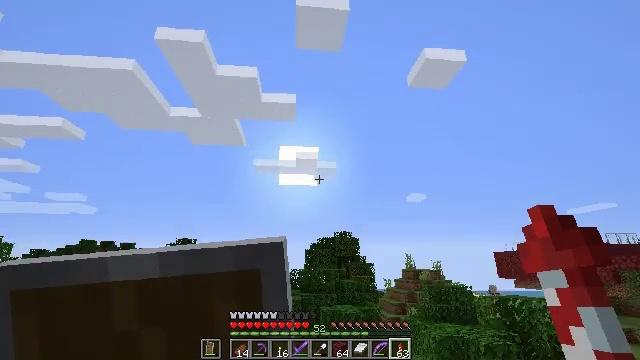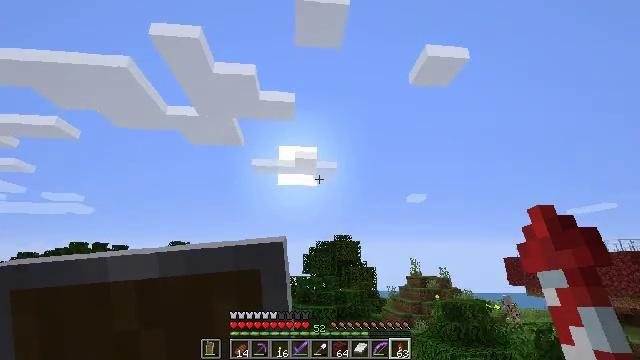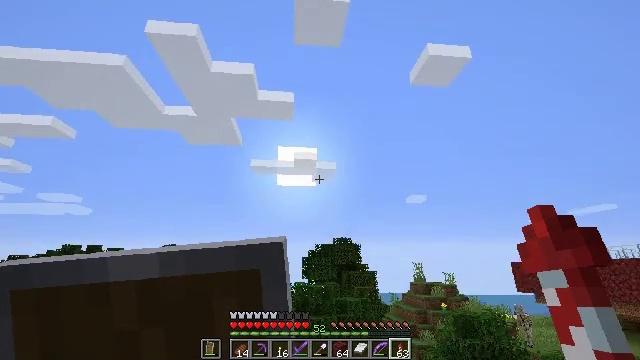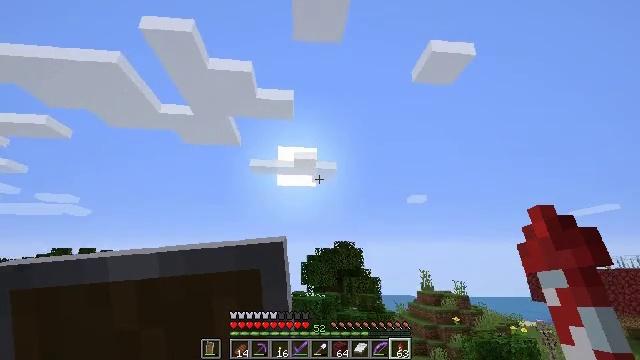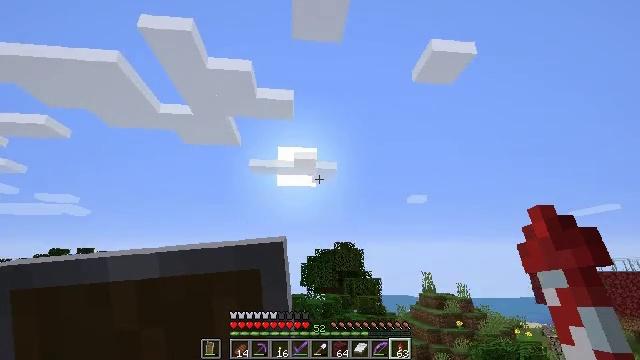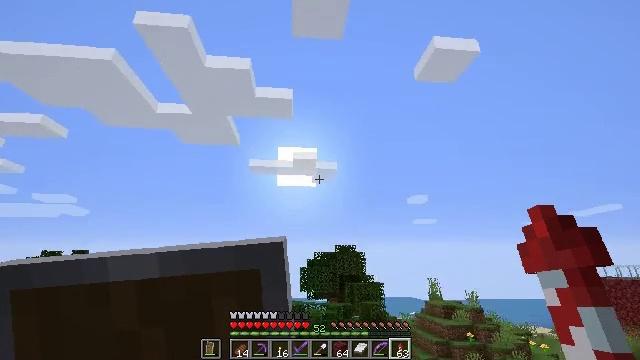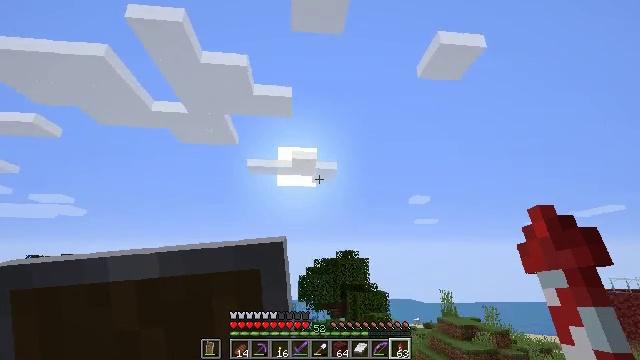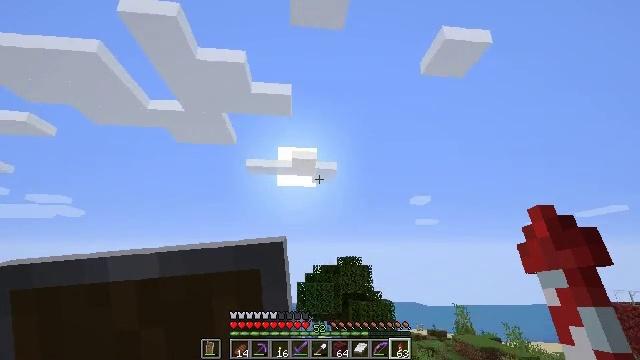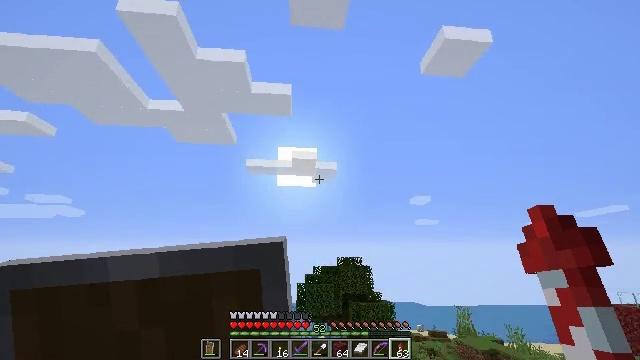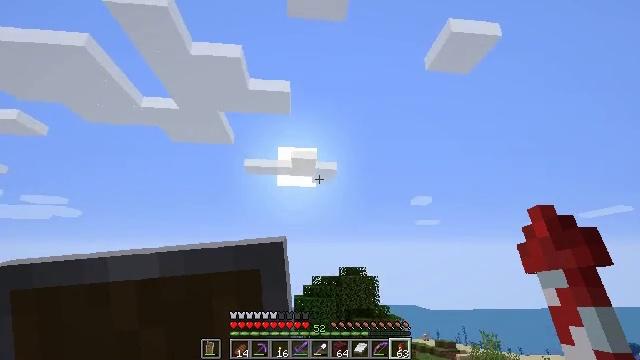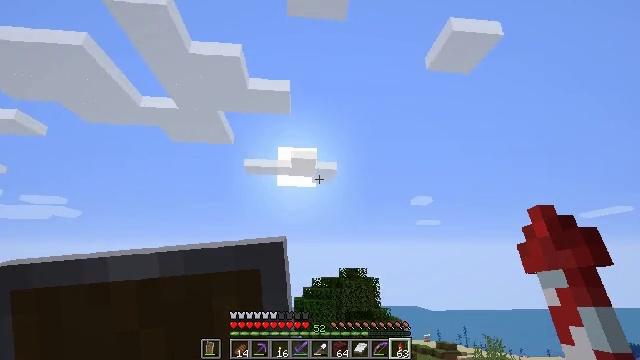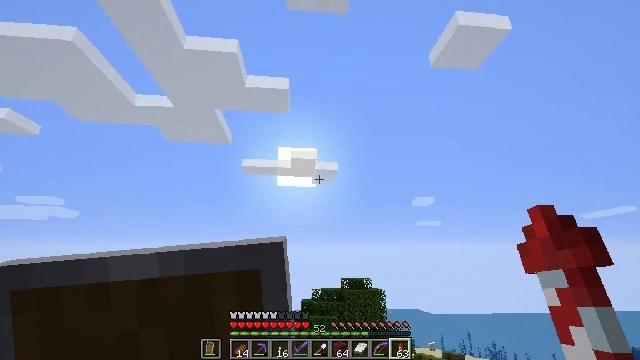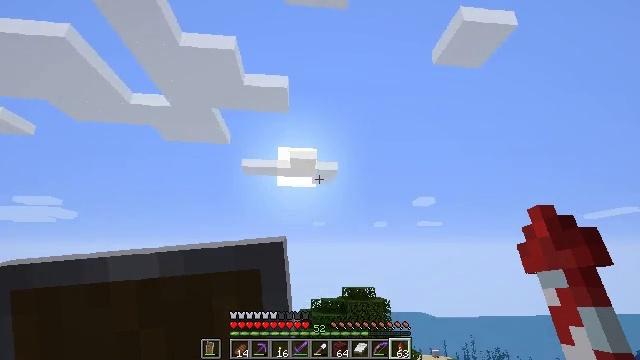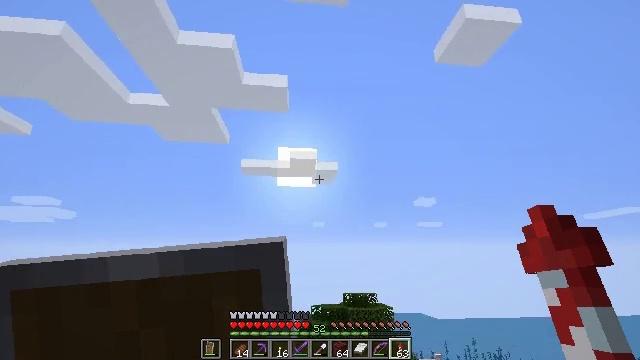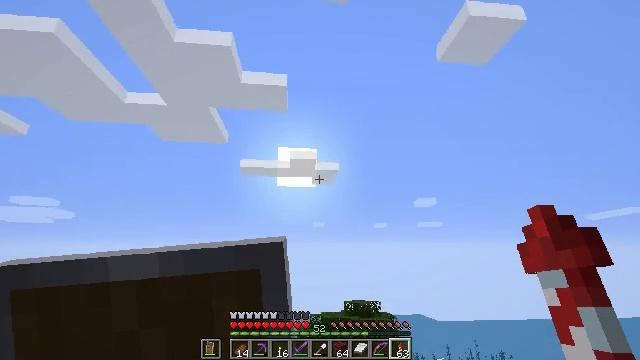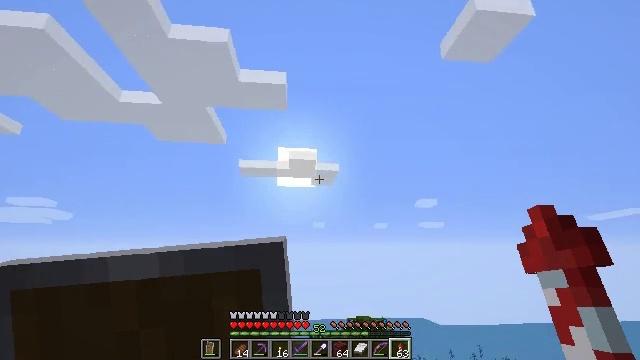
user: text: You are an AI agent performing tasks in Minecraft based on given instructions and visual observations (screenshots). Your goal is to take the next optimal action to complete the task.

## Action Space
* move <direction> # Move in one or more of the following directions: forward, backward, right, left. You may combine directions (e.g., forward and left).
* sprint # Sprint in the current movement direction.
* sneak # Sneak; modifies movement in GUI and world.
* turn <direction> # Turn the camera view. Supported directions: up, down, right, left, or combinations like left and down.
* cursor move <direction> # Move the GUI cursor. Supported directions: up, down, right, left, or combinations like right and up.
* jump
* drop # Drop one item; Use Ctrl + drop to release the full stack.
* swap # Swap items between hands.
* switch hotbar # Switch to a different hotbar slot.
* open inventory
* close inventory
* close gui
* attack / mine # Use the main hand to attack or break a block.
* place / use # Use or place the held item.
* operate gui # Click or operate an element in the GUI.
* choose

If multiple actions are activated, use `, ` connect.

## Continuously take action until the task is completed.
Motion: motion action
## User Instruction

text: Attack the sandstone to break it.
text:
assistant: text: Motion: no_op
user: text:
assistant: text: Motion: no_op
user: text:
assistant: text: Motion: no_op
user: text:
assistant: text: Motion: no_op
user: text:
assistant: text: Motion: no_op
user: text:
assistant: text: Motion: no_op
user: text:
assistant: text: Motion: no_op
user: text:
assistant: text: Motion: no_op
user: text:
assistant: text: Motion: no_op
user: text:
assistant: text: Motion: no_op
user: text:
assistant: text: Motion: no_op
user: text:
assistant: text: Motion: no_op
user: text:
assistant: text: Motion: no_op
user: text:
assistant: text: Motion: no_op
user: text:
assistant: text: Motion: no_op
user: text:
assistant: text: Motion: no_op
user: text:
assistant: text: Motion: no_op
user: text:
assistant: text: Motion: no_op
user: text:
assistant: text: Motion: no_op
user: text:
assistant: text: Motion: no_op
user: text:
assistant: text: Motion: no_op
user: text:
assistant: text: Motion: no_op
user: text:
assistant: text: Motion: no_op
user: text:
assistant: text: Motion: no_op
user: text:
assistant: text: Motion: no_op
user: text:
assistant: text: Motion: no_op
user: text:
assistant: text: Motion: no_op
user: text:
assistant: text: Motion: no_op
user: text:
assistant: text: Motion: no_op
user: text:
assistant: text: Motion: no_op